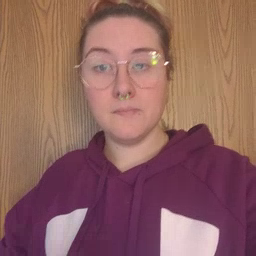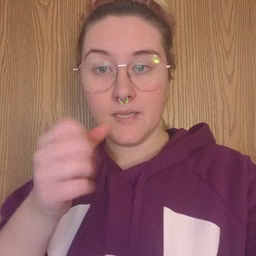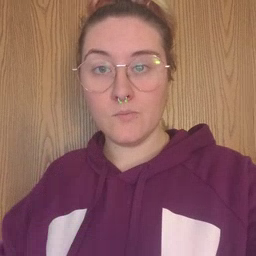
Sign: milk